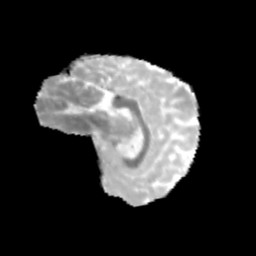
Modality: MD
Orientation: sagittal
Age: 11
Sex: female
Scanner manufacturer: siemens
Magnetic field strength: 3 T
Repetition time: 3.8 s
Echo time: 0.07 s